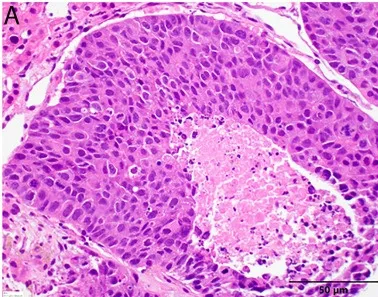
Histopathology of liver biopsy. (A) Metastatic prostate adenocarcinoma displaying significant nuclear enlargement and pleomorphism, prominent nucleoli, mitotic figures, and comedo-type central necrosis in this representative field. Note the absence in neuroendocrine features and the surrounding benign hepatocytes [H&E stain, 40x magnification.
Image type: pathology (h&e)